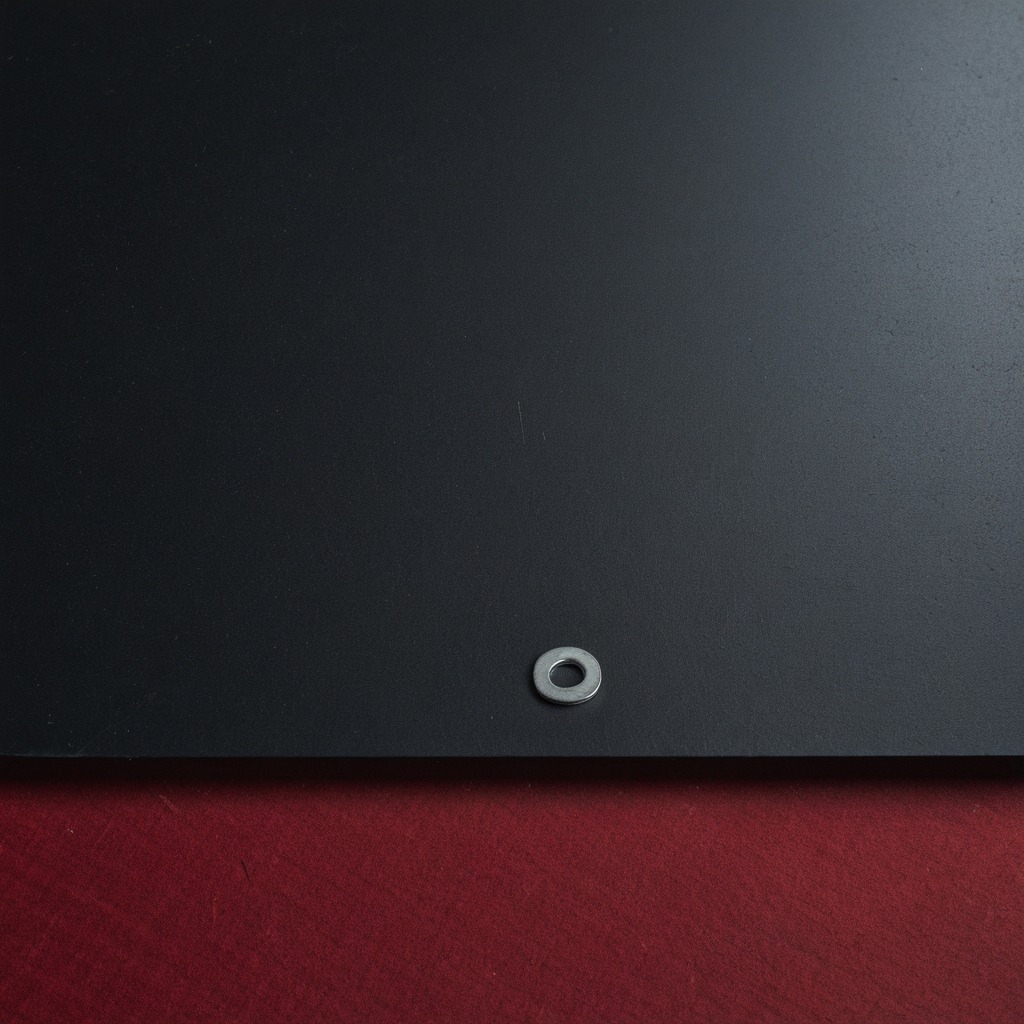
A flat metal washer lying on a clean granite tabletop covered with a red rubber mat inside a workshop at night dim ambient light soft shadows worn but beneath the mat